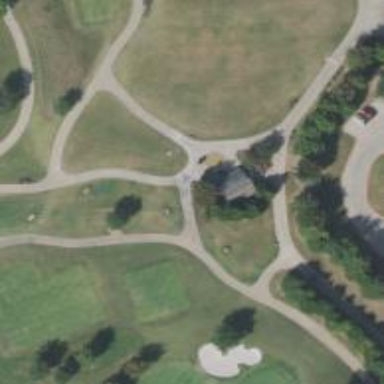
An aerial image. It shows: Asphalt service road that appears to be golf cart path.